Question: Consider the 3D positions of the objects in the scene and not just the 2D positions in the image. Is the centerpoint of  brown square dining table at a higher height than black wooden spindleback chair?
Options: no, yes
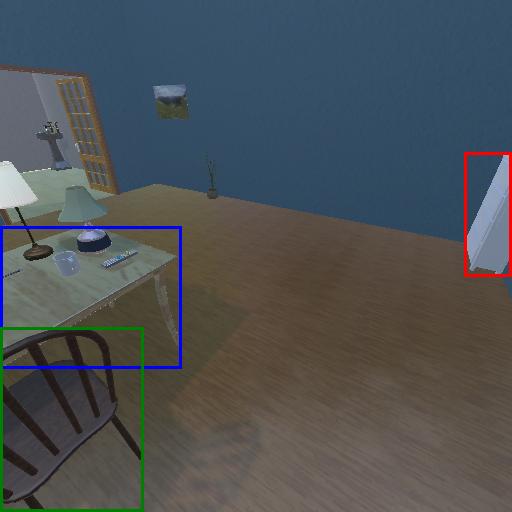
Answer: no